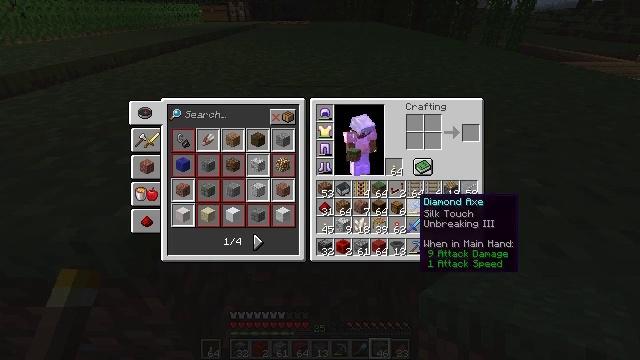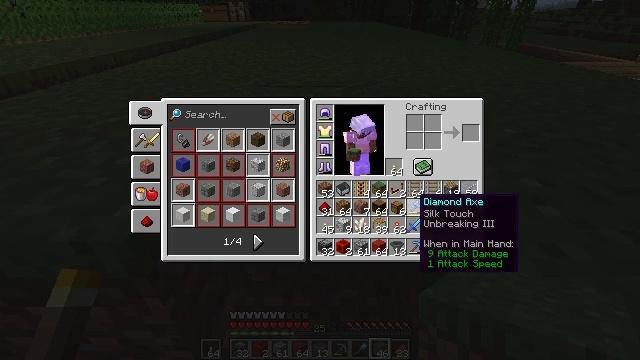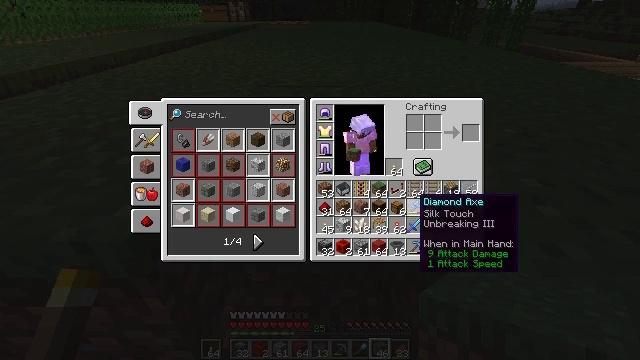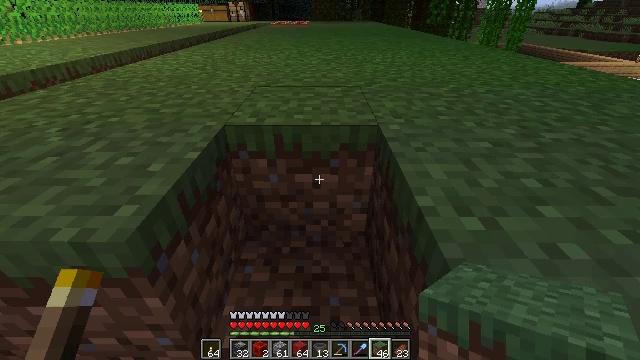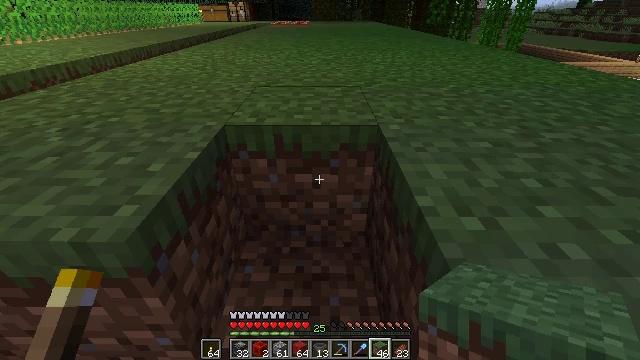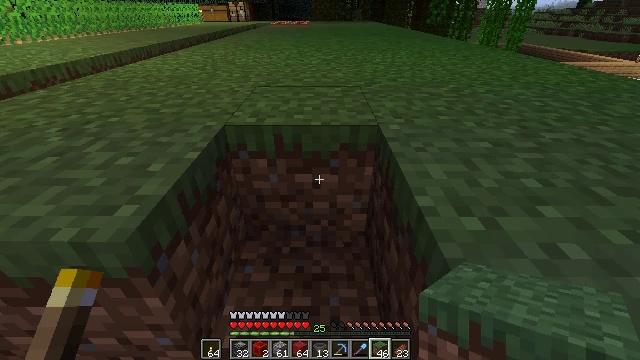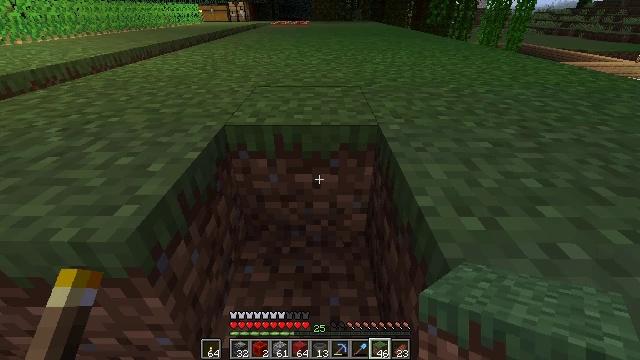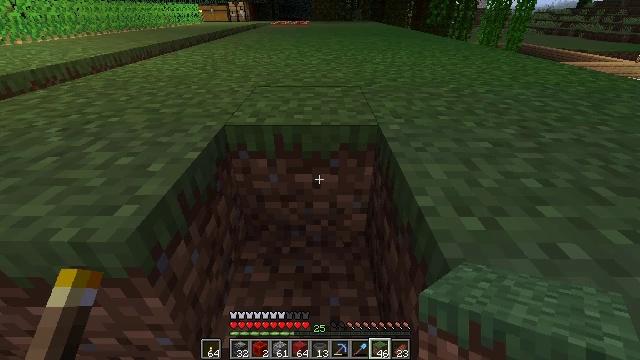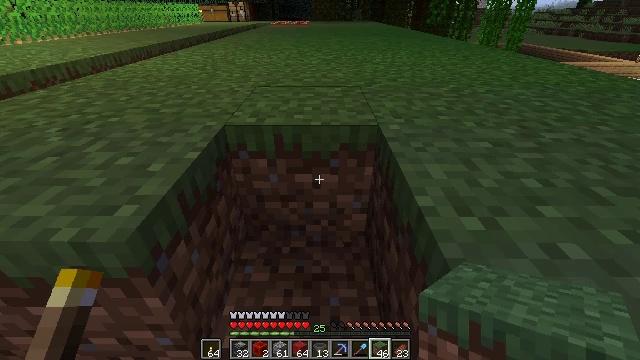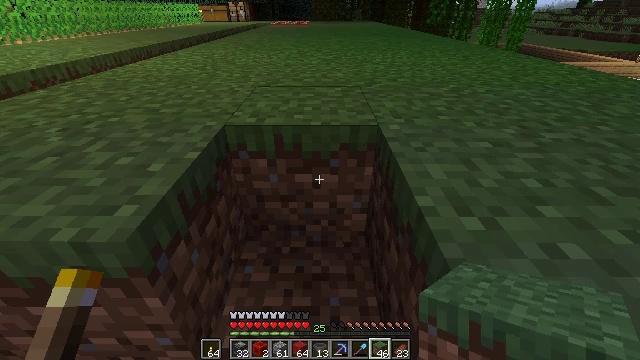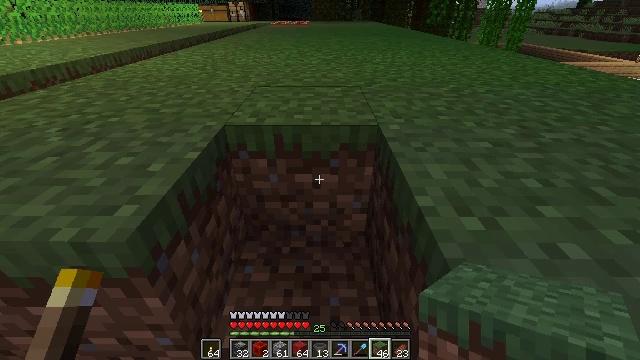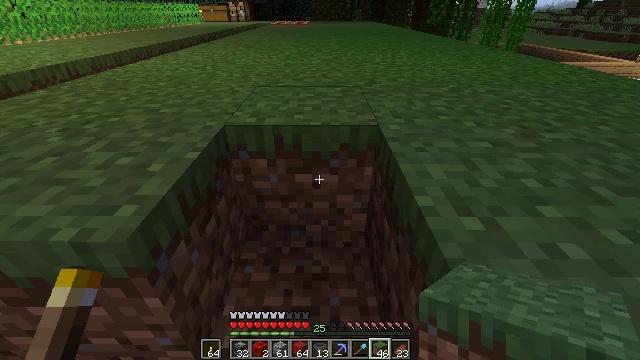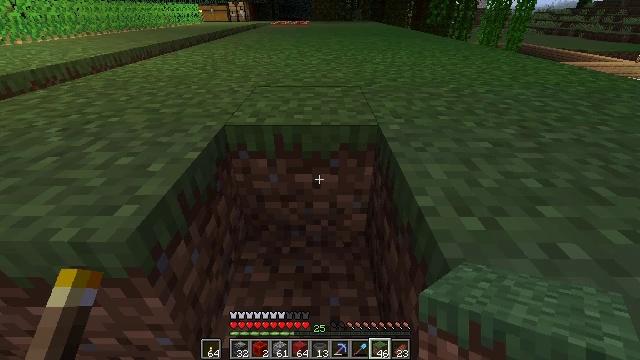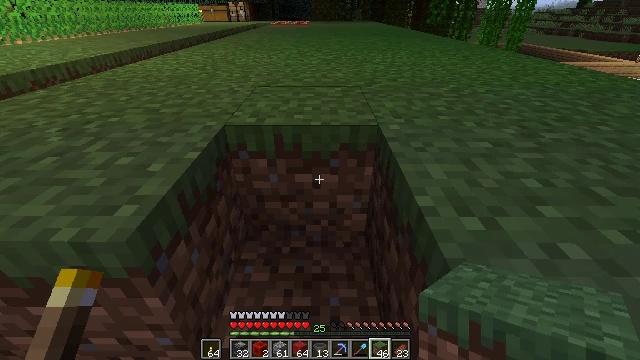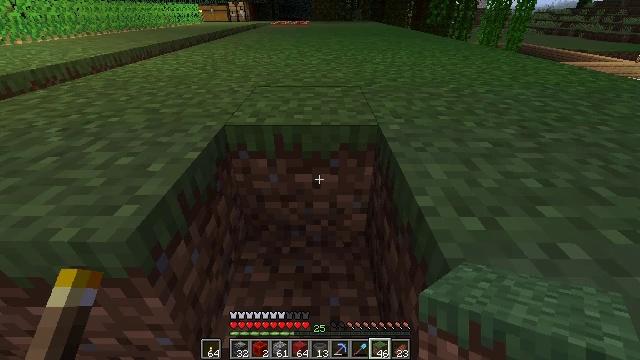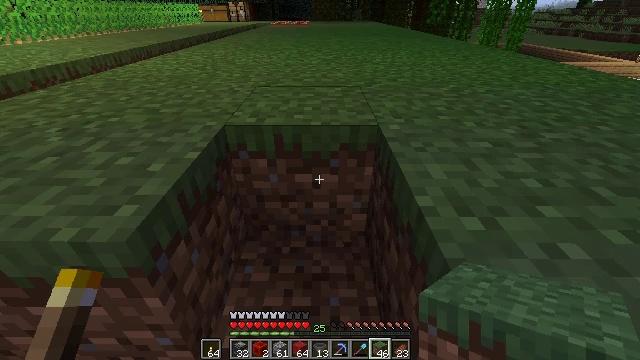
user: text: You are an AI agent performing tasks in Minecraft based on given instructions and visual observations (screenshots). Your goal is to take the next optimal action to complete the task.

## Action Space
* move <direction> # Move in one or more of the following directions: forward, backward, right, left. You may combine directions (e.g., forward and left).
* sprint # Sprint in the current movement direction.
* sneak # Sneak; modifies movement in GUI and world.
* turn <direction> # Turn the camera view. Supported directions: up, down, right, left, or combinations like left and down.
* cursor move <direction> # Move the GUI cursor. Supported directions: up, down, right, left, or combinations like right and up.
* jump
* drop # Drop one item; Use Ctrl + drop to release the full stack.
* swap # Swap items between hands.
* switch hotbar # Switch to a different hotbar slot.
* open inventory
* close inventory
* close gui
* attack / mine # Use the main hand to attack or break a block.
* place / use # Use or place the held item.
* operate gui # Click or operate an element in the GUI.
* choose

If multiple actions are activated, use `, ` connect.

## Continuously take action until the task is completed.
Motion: motion action
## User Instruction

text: Mine grass block from the ground.
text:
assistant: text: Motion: no_op
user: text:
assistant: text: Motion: no_op
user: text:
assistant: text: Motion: no_op
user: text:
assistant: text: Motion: no_op
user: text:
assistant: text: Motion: no_op
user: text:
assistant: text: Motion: no_op
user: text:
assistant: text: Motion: no_op
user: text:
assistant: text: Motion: no_op
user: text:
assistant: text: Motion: no_op
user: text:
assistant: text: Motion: no_op
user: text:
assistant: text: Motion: no_op
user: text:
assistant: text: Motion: no_op
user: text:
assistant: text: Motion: no_op
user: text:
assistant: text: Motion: no_op
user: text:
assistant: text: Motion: no_op
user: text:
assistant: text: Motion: no_op
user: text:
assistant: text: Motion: no_op
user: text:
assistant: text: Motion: no_op
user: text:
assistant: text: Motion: no_op
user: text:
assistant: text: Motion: no_op
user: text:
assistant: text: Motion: turn up
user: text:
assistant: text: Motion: turn left and up
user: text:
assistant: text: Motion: turn up
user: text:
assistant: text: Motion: no_op
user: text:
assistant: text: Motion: attack / mine
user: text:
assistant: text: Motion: attack / mine
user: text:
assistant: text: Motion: attack / mine
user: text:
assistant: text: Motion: move forward, attack / mine
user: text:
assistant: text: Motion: move forward, attack / mine
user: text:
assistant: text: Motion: move forward, attack / mine